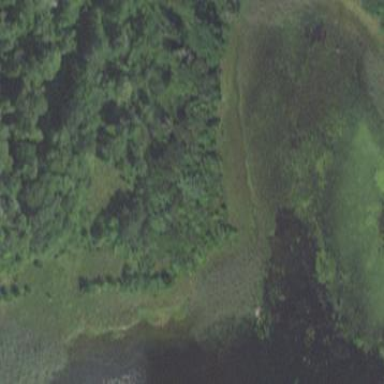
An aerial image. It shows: Beautiful wet meadow natural wetland.